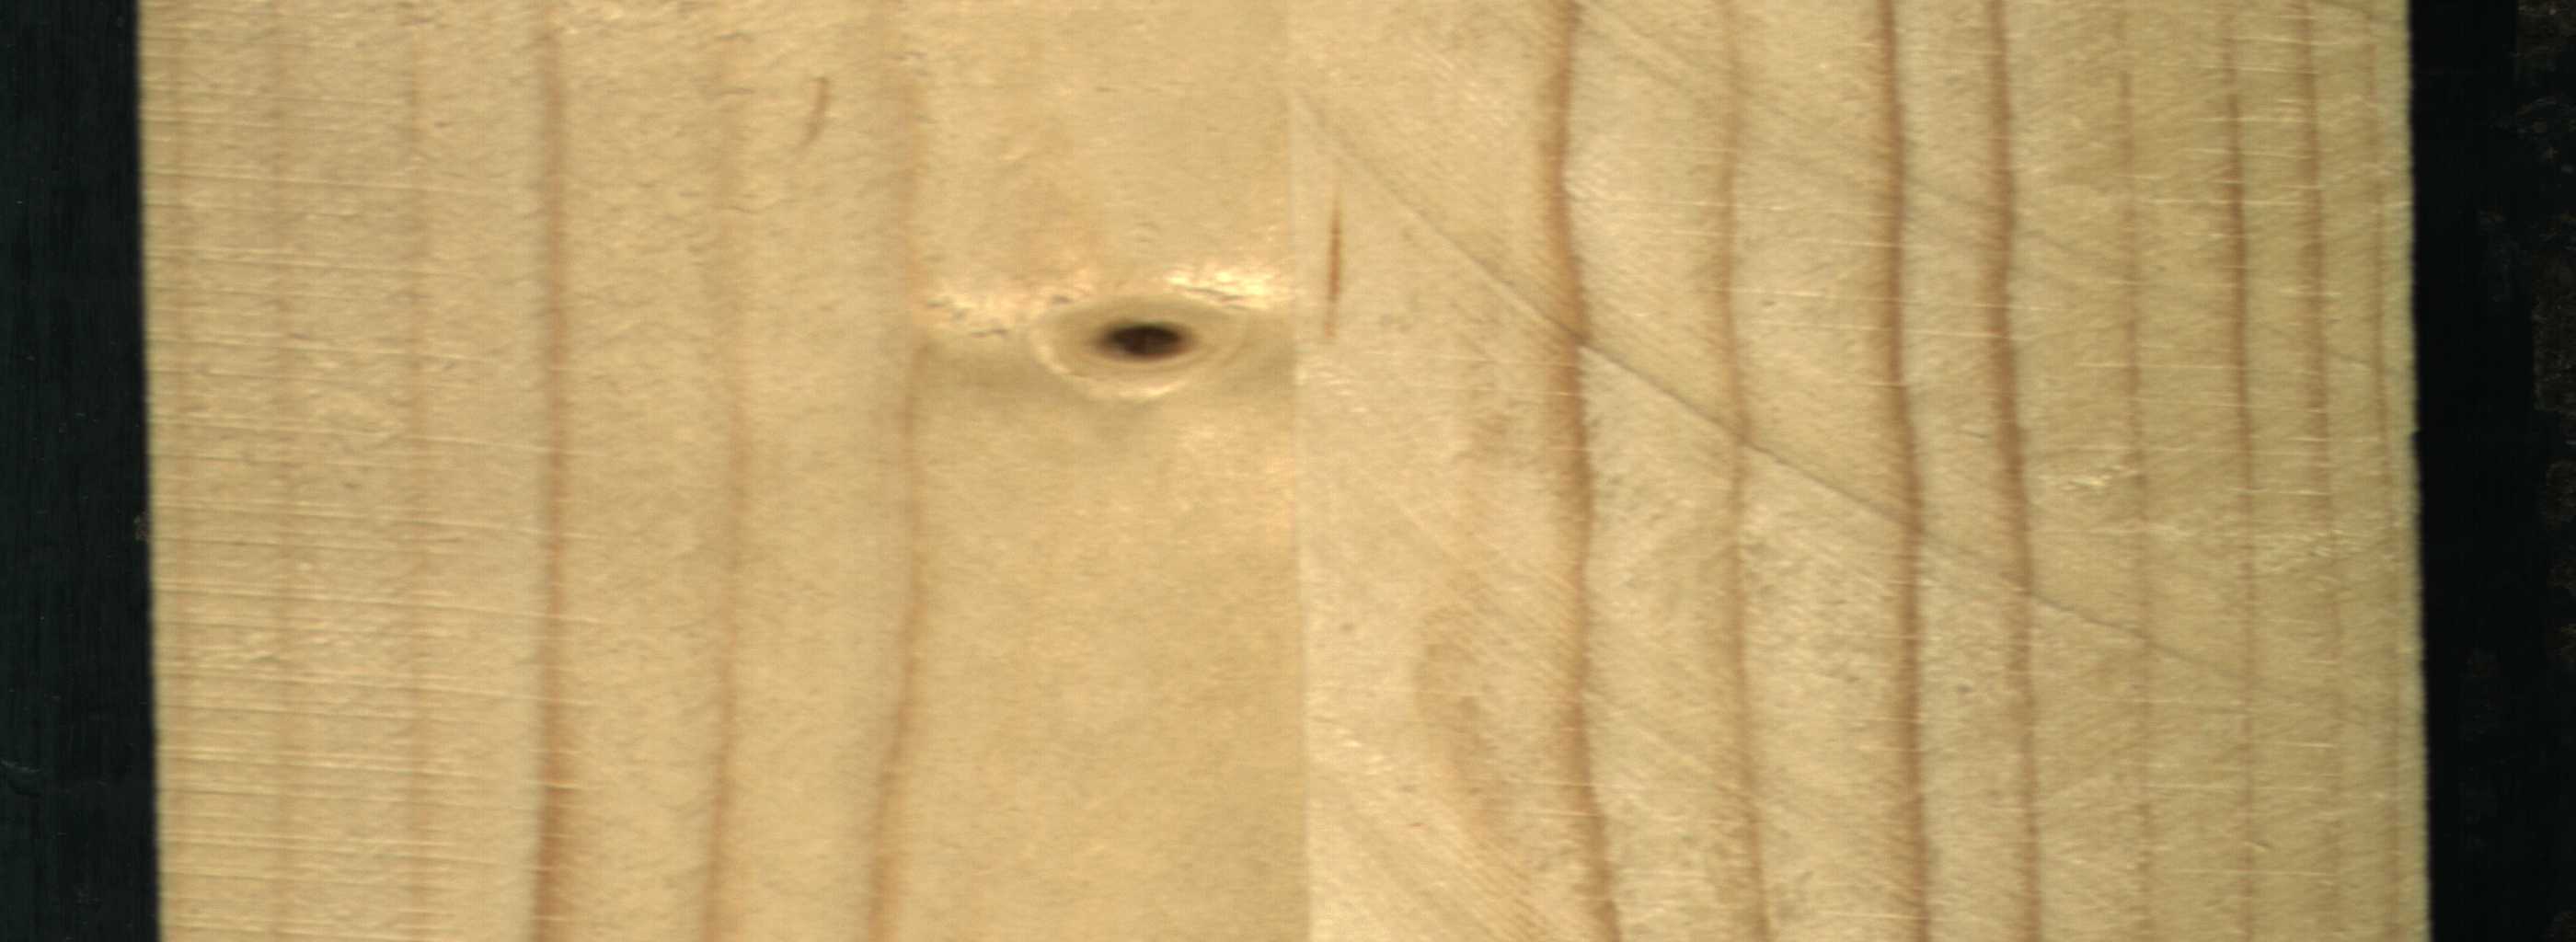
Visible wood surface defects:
Dead_Knot